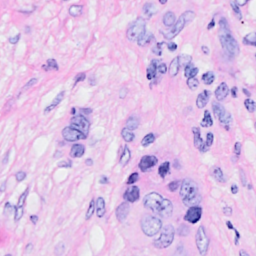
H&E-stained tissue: Breast